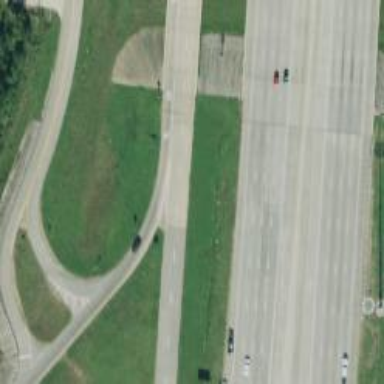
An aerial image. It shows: Primary link highway.